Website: bh-photo
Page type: customer-info-address
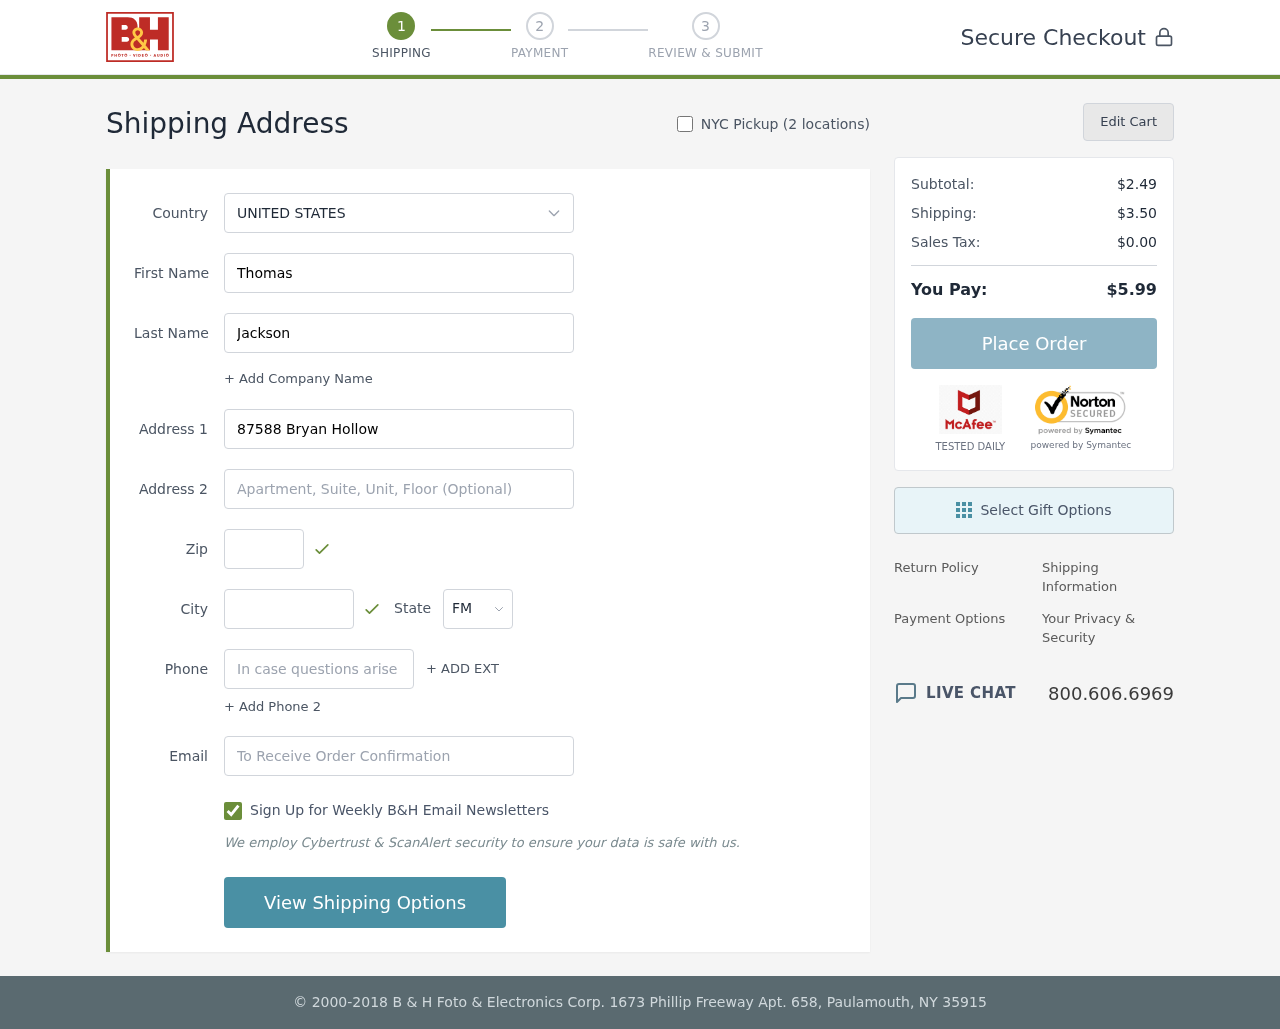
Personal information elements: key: PII_CITY
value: Kimberlyberg
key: PII_COUNTRY
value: United States
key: PII_EMAIL
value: thomasjackson@yahoo.com
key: PII_FIRSTNAME
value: Thomas
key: PII_LASTNAME
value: Jackson
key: PII_PHONE
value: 8083957088
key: PII_POSTCODE
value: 86680
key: PII_STATE_ABBR
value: FM
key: PII_STREET
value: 87588 Bryan Hollow
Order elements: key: ORDER_SUBTOTAL
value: $2.49
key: ORDER_SHIPPING_COST
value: $3.50
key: ORDER_TAX
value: $0.00
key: ORDER_TOTAL
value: $5.99